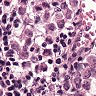
Metastatic tissue present: yes